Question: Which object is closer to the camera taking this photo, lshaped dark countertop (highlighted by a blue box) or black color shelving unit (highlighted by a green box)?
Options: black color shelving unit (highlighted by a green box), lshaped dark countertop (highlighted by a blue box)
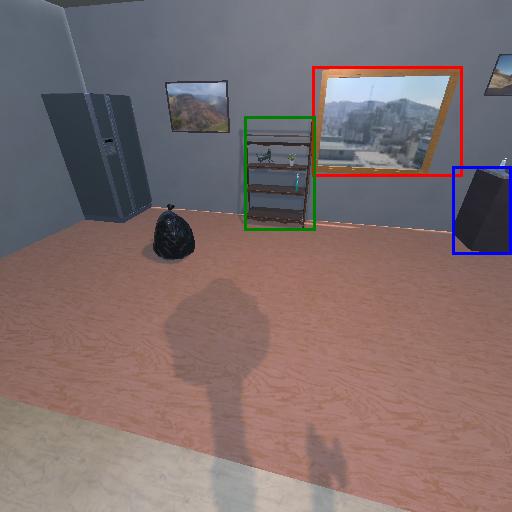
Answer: black color shelving unit (highlighted by a green box)